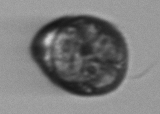
Label: Margalefidinium